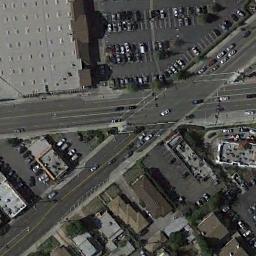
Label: intersection